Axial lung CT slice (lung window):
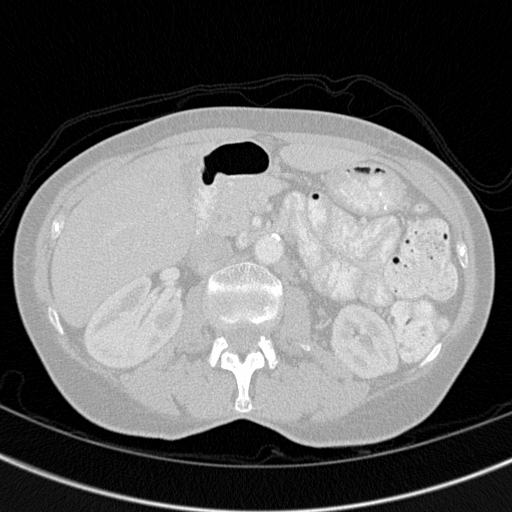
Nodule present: no